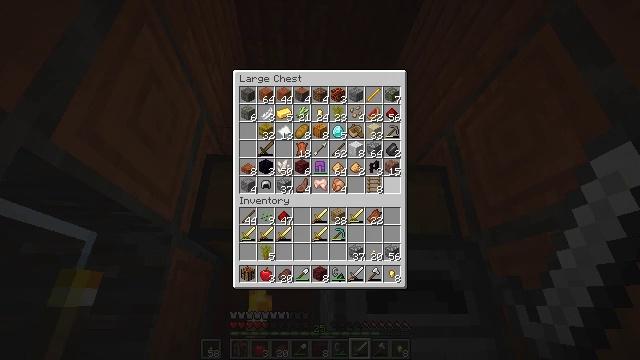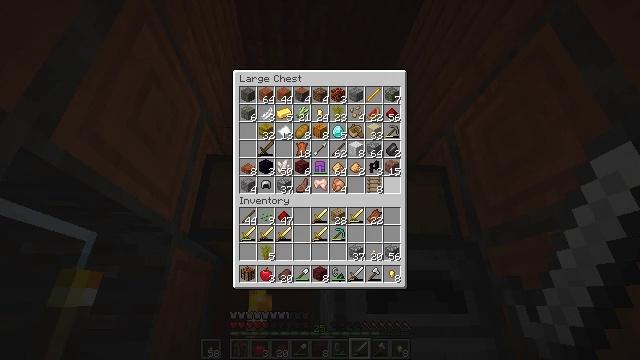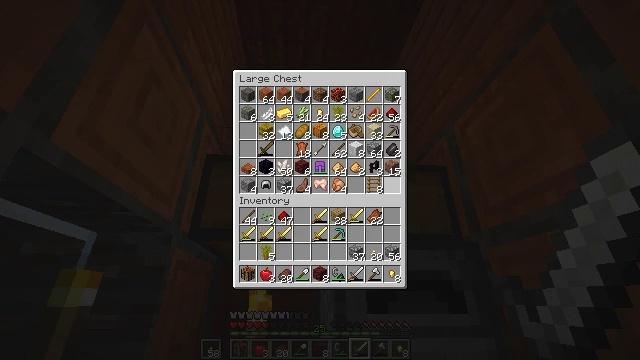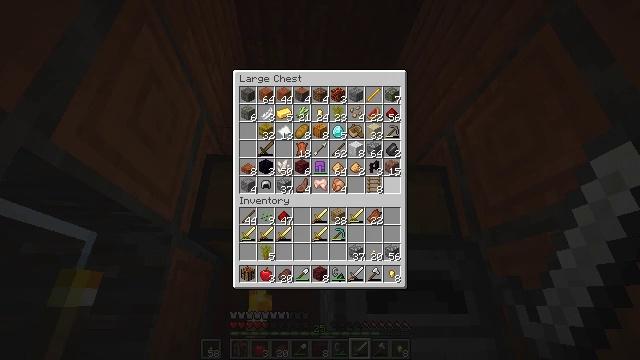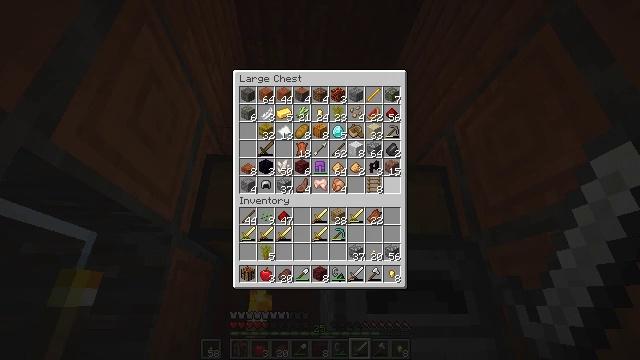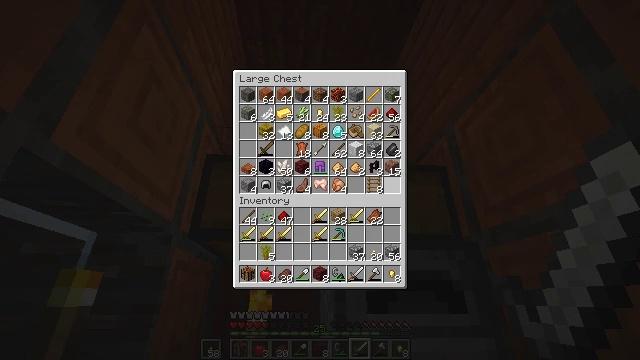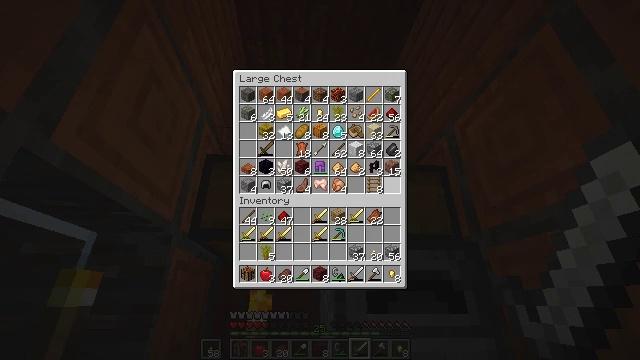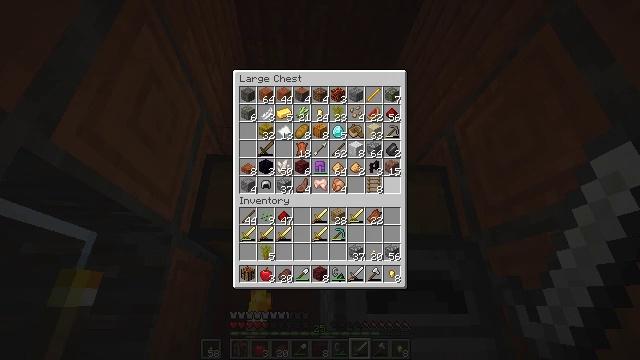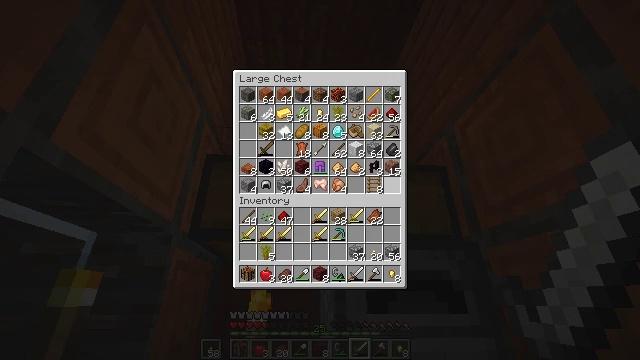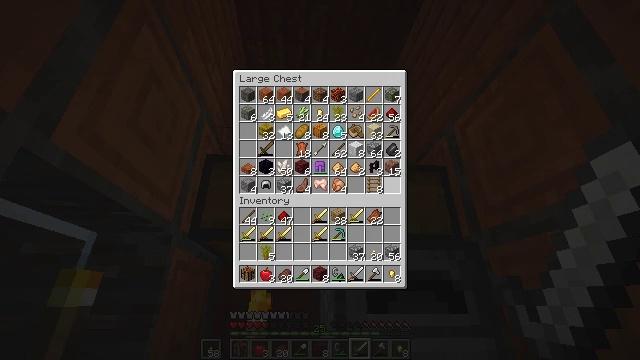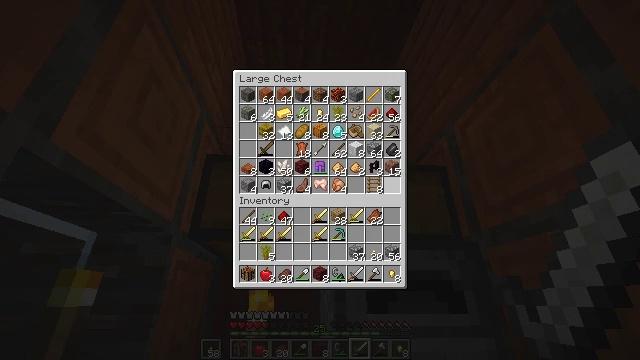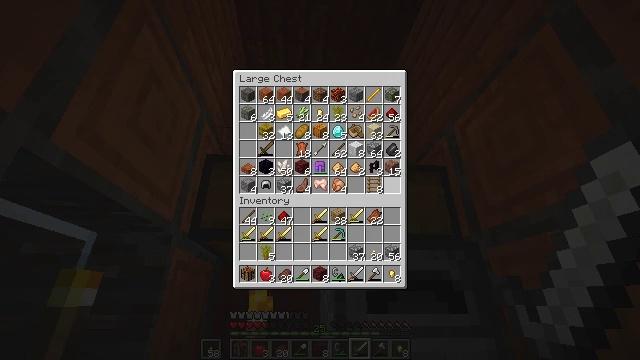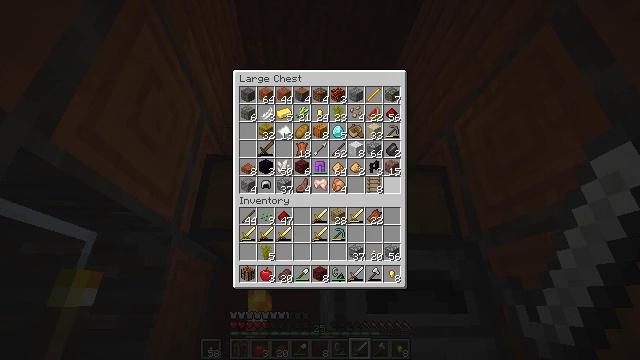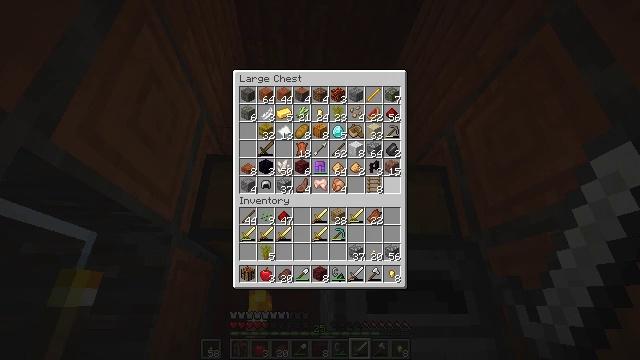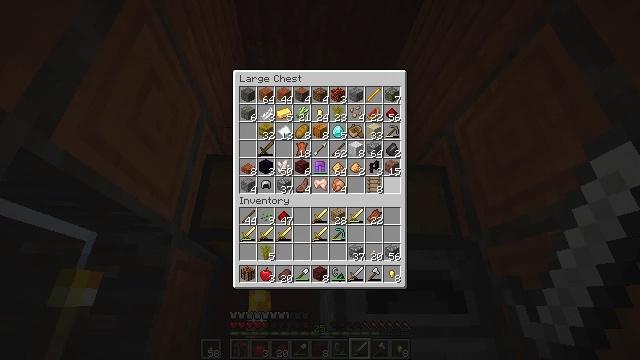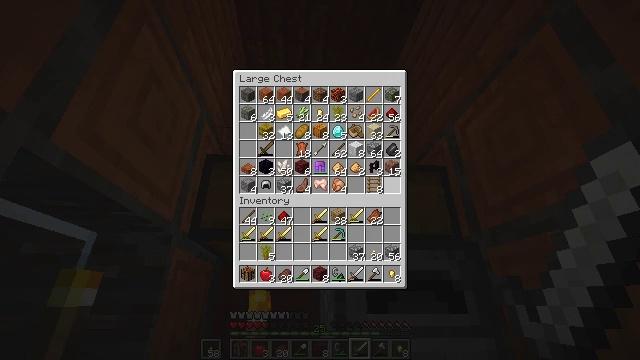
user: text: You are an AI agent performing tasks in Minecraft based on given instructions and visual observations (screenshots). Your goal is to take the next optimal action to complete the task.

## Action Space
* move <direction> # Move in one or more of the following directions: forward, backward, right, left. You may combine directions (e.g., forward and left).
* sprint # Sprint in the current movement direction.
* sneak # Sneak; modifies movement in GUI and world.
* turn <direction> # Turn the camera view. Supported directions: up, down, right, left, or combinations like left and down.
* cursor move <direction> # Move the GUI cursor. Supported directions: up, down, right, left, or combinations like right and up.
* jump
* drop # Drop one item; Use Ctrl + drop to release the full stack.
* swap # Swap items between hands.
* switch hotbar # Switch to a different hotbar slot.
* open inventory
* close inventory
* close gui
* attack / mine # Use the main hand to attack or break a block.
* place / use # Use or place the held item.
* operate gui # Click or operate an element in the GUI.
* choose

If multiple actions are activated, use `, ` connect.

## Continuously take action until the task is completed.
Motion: motion action
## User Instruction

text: Craft a diamond sword with diamonds and a stick.
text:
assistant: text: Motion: no_op
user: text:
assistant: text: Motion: no_op
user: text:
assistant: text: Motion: no_op
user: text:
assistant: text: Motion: no_op
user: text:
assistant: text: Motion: no_op
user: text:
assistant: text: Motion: no_op
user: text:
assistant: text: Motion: no_op
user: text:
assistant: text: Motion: no_op
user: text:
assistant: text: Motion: no_op
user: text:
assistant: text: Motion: no_op
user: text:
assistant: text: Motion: no_op
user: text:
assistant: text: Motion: no_op
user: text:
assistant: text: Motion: no_op
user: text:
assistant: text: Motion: no_op
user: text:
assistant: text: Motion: no_op
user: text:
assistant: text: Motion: no_op
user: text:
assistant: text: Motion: no_op
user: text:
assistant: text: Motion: no_op
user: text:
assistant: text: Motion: no_op
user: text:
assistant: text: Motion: no_op
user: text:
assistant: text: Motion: no_op
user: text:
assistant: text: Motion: no_op
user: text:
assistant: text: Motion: no_op
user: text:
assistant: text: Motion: no_op
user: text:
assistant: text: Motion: no_op
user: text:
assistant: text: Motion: no_op
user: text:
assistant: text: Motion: no_op
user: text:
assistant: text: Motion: no_op
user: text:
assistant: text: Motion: no_op
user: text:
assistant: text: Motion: no_op